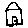
Label: house